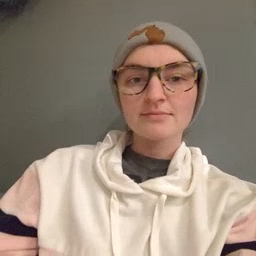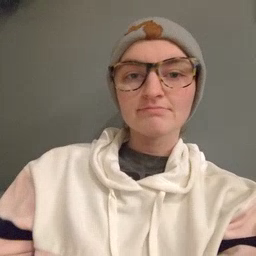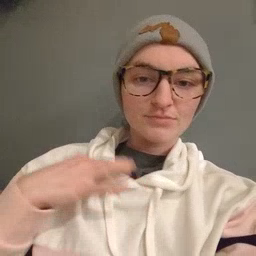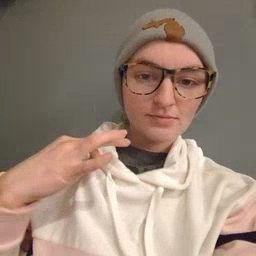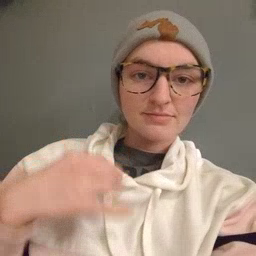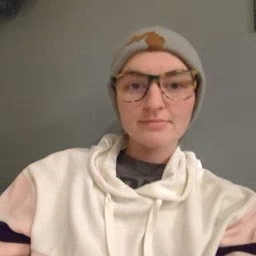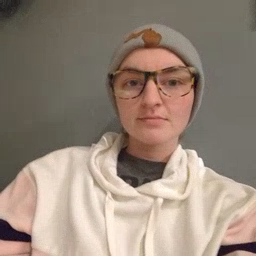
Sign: shirt